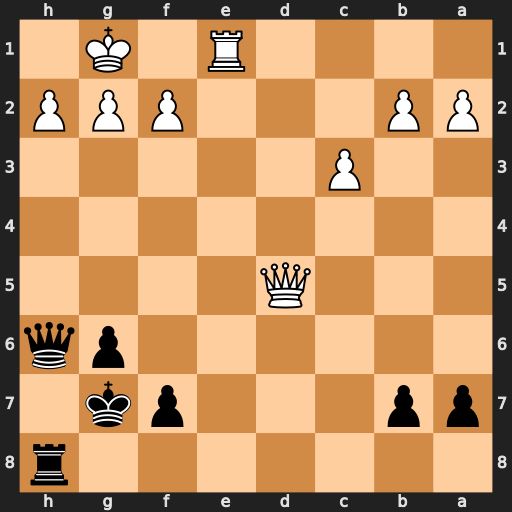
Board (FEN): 7r/pp3pk1/6pq/3Q4/8/2P5/PP3PPP/4R1K1
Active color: b
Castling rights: -
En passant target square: -
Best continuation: Qxh2+ Kf1 Qh1+ Ke2 Re8+